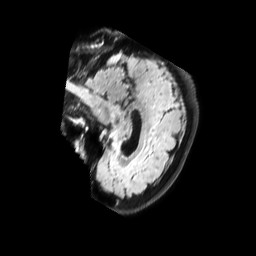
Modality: FLAIR
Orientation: sagittal
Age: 64
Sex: female
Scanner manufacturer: philips
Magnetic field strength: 3 T
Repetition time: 4.8 s
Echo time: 0.34 s